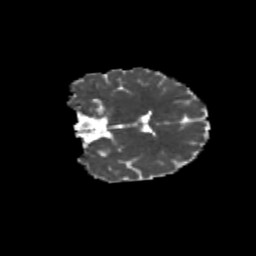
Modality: MD
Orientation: coronal
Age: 9
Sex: female
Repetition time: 9.512 s
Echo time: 0.089 s